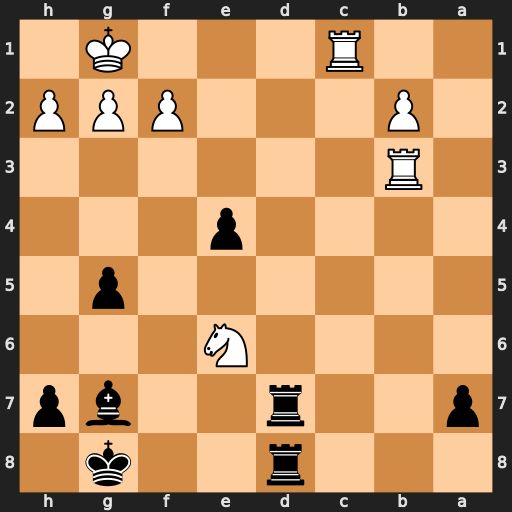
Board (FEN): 3r2k1/p2r2bp/4N3/6p1/4p3/1R6/1P3PPP/2R3K1
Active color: b
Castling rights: -
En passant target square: -
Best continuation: Rd1+ Rxd1 Rxd1#